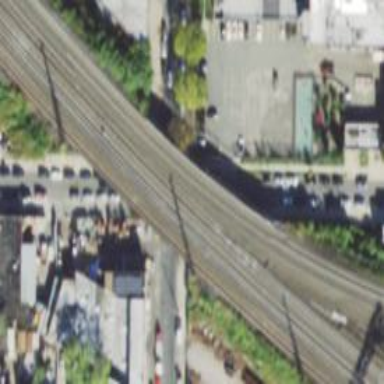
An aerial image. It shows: Railway bridge with electrified rail tracks.